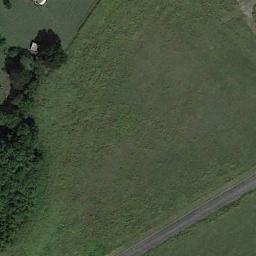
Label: meadow